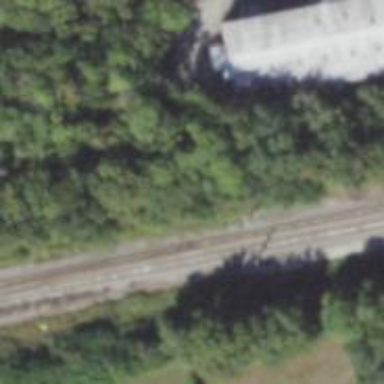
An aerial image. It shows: Railway track.